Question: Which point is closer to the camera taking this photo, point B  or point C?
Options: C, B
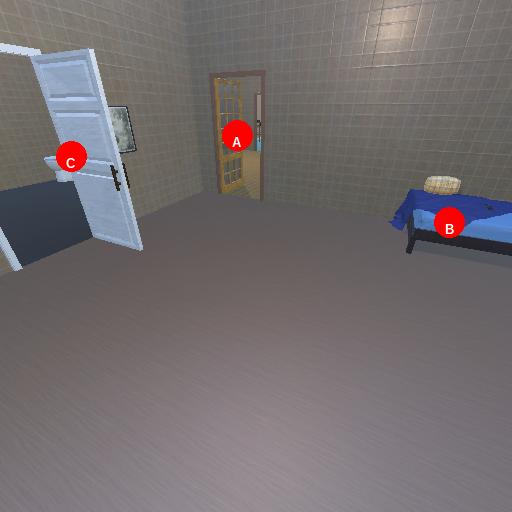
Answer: C